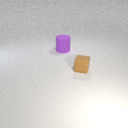
small brown rubber cube in front of large purple rubber cylinder